Question: I was looking into implementing hashtag autocomplete with objective-C as shown in the picture

I found it a bit difficult than expected. I'm looking more specific implementation for adding and deleting hashtags. For example, the hashtag should be deleted as a whole at once. I was wondering if anyone has similar experience implemented it and if there's a more efficient way implemented it. Thanks
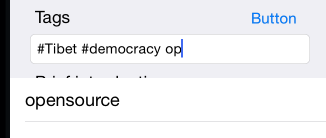
Answer: I ended up writing some functions that I feel is a bit ugly but it works. Maybe there are some more efficient ways to implement it.
'''
- (BOOL)textField:(UITextField *)textField shouldChangeCharactersInRange:(NSRange)range replacementString:(NSString *)string {
//user is a singleton instance
User *user = [User sharedUser];
user.autocompleteTableView.hidden = NO;
int identifiedTagsStringLength = [self.identifiedTagsString length];
int cursorLocation = range.location;
//insert characters
if (range.location >= identifiedTagsStringLength) {
NSString *newSearch =@"";
NSRange newRange;
if(identifiedTagsStringLength != 0) {
newSearch = [urlField.text substringFromIndex:identifiedTagsStringLength];
newRange = NSMakeRange(range.location - identifiedTagsStringLength, 0);
}
else {
newSearch = textField.text;
newRange = range;
}
NSString *substring = [NSString stringWithString:newSearch];
substring = [substring stringByReplacingCharactersInRange:newRange withString:string];
[self searchAutocompleteEntriesWithSubstring:substring];
if (cursorLocation > currentTagsRange) {
currentTagsRange = cursorLocation;
}
}
//delete tags
else {
if ([self.ranges count] != 0 && cursorLocation < currentTagsRange) {
int rangeLength = [self.ranges count];
int toBeRemovedIndex = 0;
for (int i = 0; i< rangeLength; i++) {
if (cursorLocation >= [[self.ranges objectAtIndex:i][0] intValue]
&& cursorLocation <= [[self.ranges objectAtIndex:i][1] intValue]) {
toBeRemovedIndex = i;
}
}
[self.tags removeObjectAtIndex:toBeRemovedIndex];
[self updateRanges];
NSString *outputString = @"";
for (NSString *tag in self.tags) {
outputString = [NSString stringWithFormat:@"%@#%@ ", outputString,
tag];
}
urlField.text = outputString;
self.identifiedTagsString = urlField.text;
currentTagsRange = [outputString length] - 1;
}
}
return YES;
}
- (void)updateRanges {
self.ranges = [[NSMutableArray alloc] init];
int startIndex = 0;
for (NSString *tag in self.tags) {
startIndex = [self.ranges count] == 0 ? 0 : [[self.ranges lastObject][1] intValue] + 1;
int tagLength = [tag length];
NSArray *range = [NSArray arrayWithObjects:[NSNumber numberWithInt:startIndex], [NSNumber numberWithInt:startIndex + tagLength + 1], nil];
[self.ranges addObject: range];
}
}
#pragma mark UITableViewDataSource methods
- (void)tableView:(UITableView *)tableView didSelectRowAtIndexPath:(NSIndexPath *)indexPath {
UITableViewCell *selectedCell = [tableView cellForRowAtIndexPath:indexPath];
if (self.identifiedTagsString == NULL) {
self.identifiedTagsString = @"";
}
[self.tags addObject: selectedCell.textLabel.text];
[self updateRanges];
NSString *output = @"";
for (NSString *tag in self.tags) {
output = [NSString stringWithFormat:@"%@#%@ ", output, tag];
}
urlField.text = output;
User *user = [User sharedUser];
user.autocompleteTableView.hidden = YES;
self.identifiedTagsString = urlField.text;
currentTagsRange = [urlField.text length];
}
'''